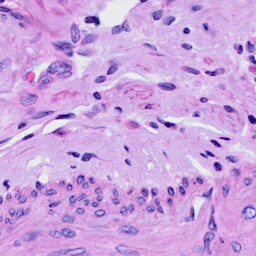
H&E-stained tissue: Cervix